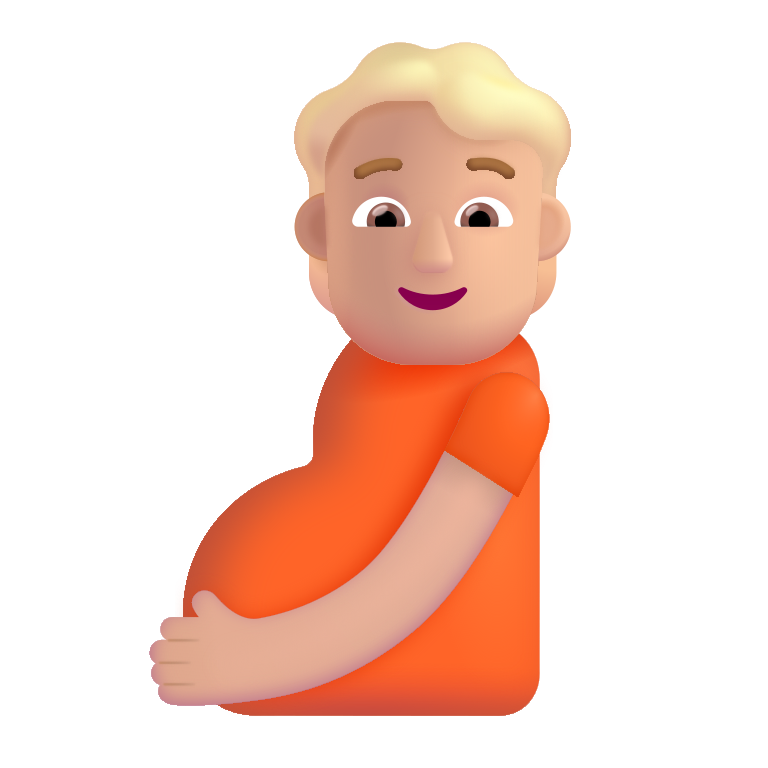
pregnant person color  light